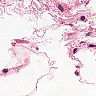
Metastatic tissue present: no